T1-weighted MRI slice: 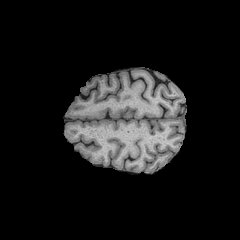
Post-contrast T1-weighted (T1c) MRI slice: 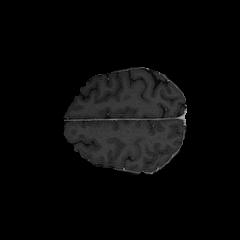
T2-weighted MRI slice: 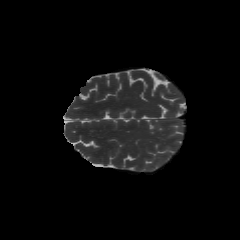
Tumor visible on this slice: no